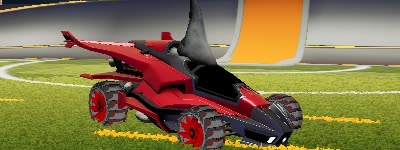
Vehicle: aftershock